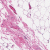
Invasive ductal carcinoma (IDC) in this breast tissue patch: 0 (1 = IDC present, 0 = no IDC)